Field crop: tomato
Growth stage: 2
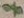
Species: solanum